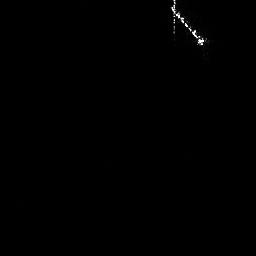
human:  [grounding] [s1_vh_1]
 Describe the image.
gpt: In the satellite image, there is  <ref>1 large ship </ref> <box>[[65, 0, 80, 17, 0]]</box> located at top right.